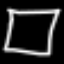
Label: square